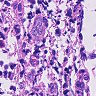
Metastatic tissue present: no